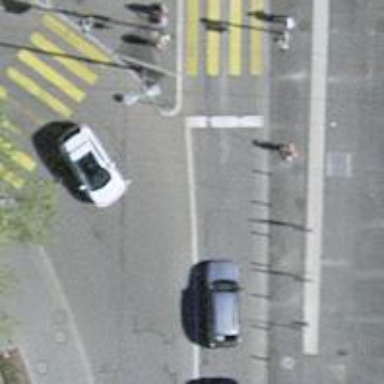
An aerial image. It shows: Road with traffic signals.